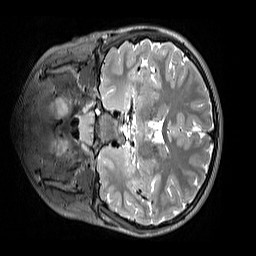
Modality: T2w
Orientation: coronal
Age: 10
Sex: male
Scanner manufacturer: siemens
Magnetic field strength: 3 T
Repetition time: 3.2 s
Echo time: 0.408 s